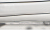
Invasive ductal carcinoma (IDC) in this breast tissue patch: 0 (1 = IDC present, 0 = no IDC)